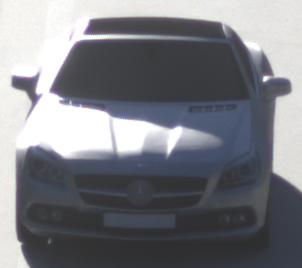
Make: Mercedes-Benz
Model: SLK 200
Detailed model: SLK-Class (172)
Model produced from: 2011/03
Model produced until: 2015/04
Doors: 2
Color: white
Road condition: dry road
Daytime: sunrise or sunset
Contrast: medium contrast